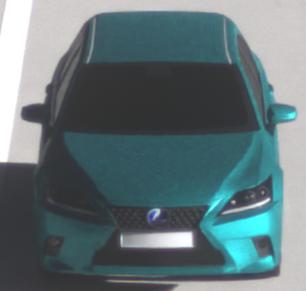
Make: Lexus
Model: CT 200h
Detailed model: CT (A10)
Model produced from: 2014/03
Model produced until: 2017/10
Doors: 5
Color: blue
Road condition: dry road
Daytime: morning or afternoon
Contrast: medium contrast